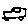
Label: car